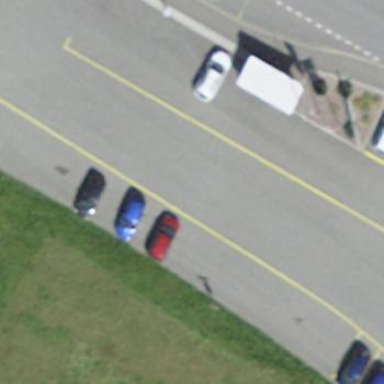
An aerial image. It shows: Parking area with surface.